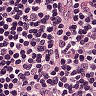
Metastatic tissue present: no